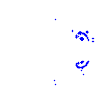
Particle: kaon